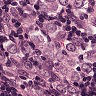
Metastatic tissue present: yes